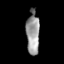
Tissue: skin
Cell type: Epithelial cells
Senescence score: 0.2868
Nuclear area (px): 556
Mean DAPI intensity: 152.381